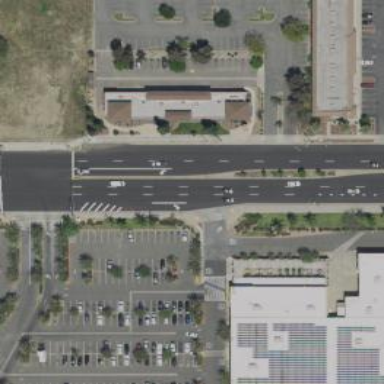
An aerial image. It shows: Primary road with asphalt surface. There is separate sidewalk.